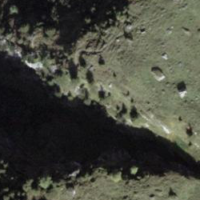
EUNIS habitat code: 23
Species observed at this site:
Parnassia palustris